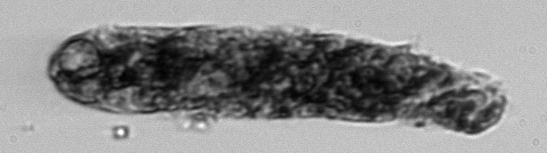
Label: fecal_pellet